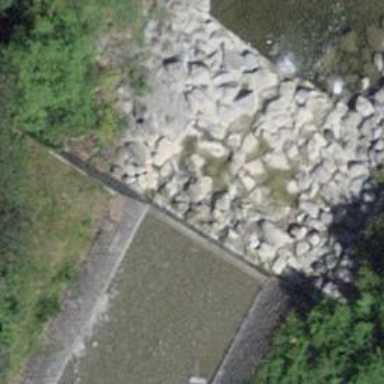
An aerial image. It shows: Weir along the waterway.